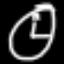
Label: clock